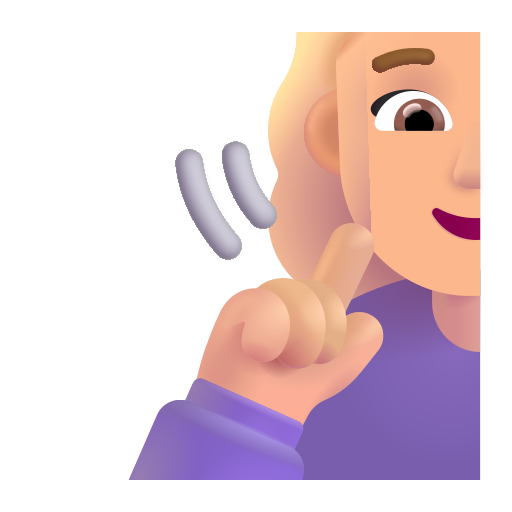
man deaf color  light